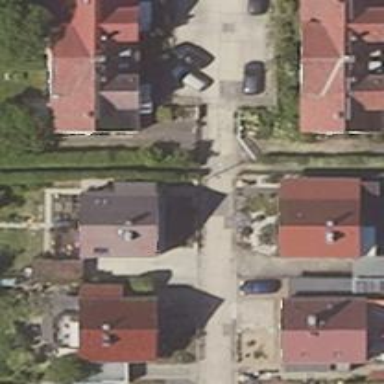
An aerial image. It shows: Residential concrete road with no sidewalk.